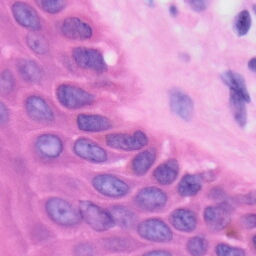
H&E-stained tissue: Skin